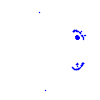
Particle: electron